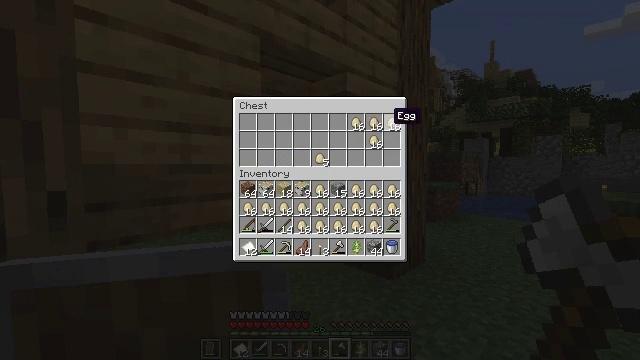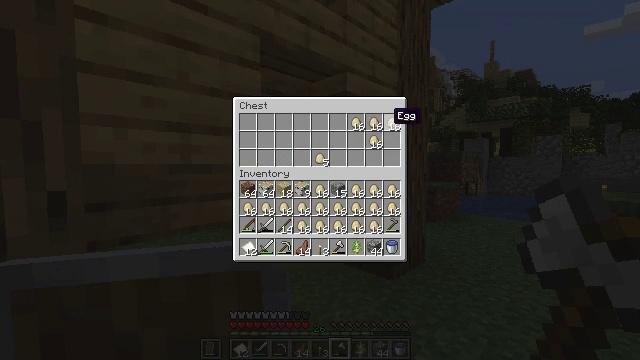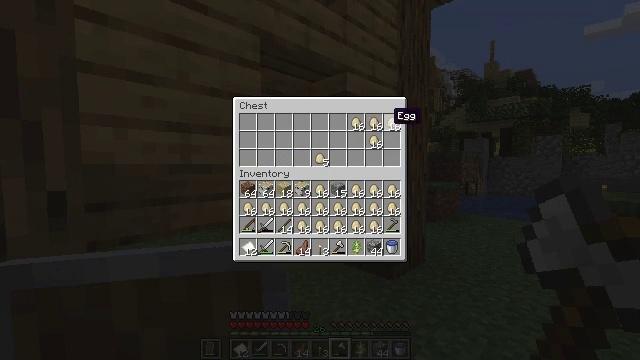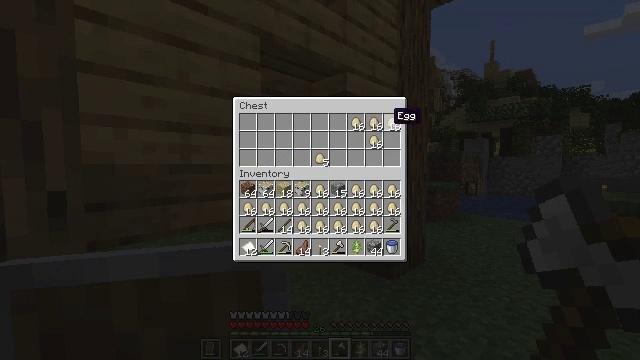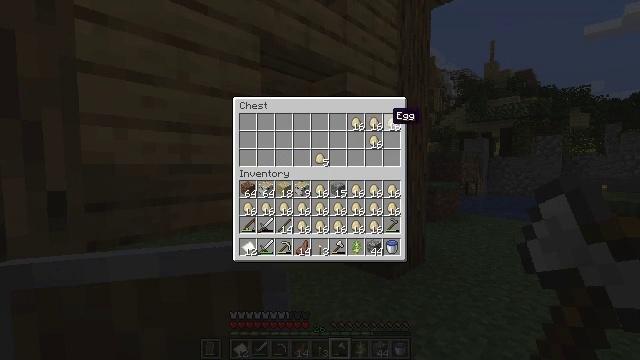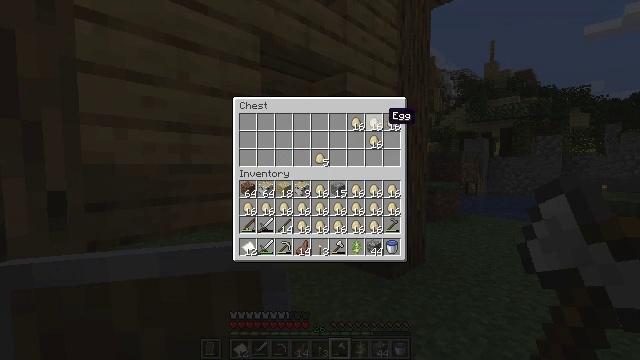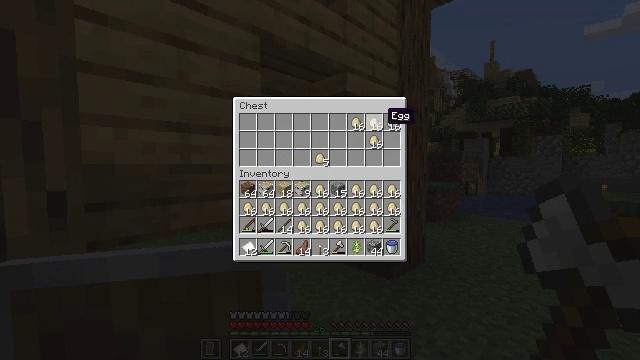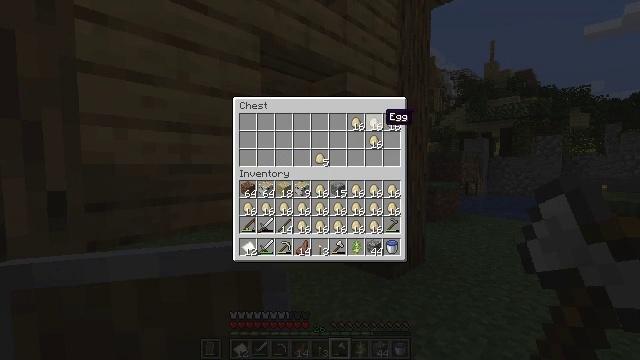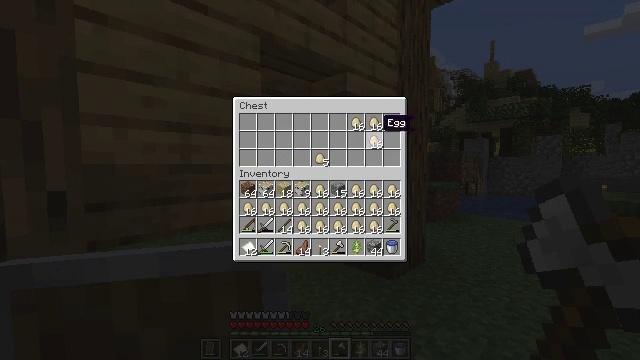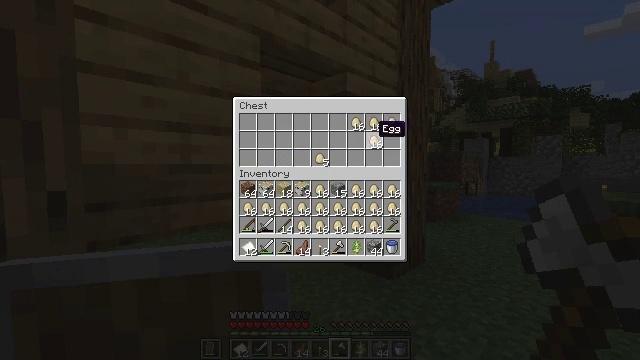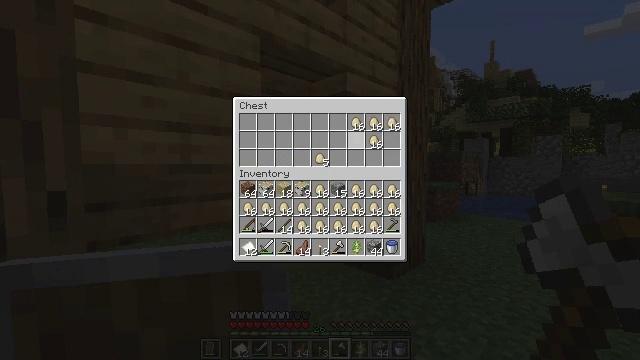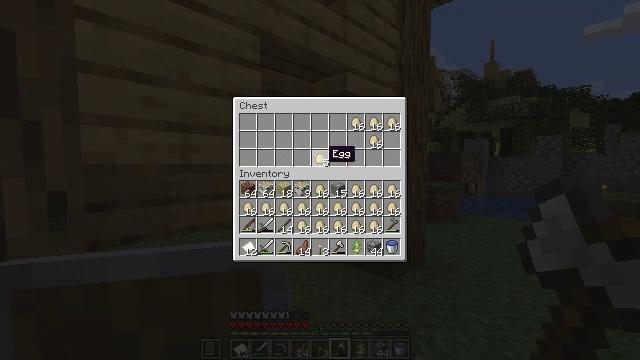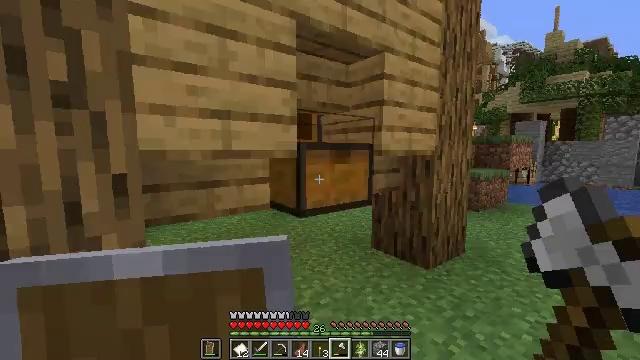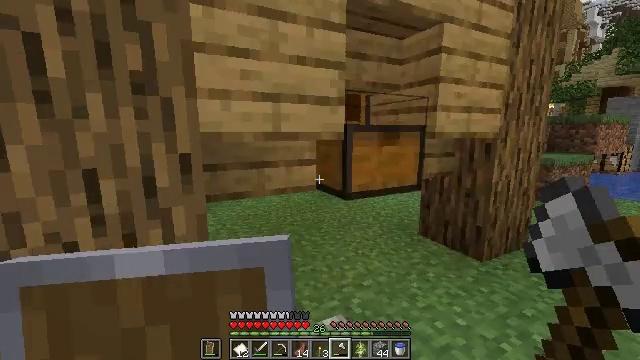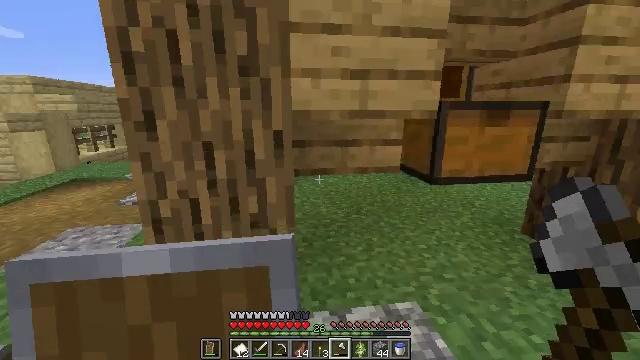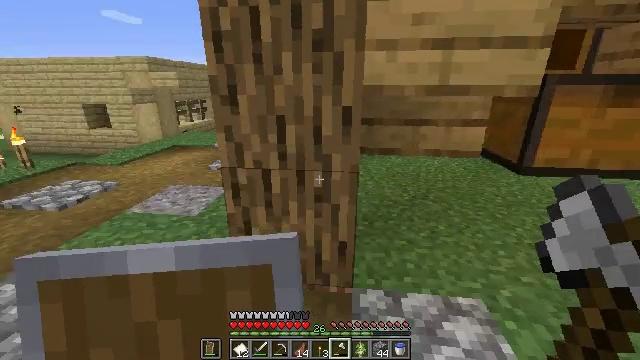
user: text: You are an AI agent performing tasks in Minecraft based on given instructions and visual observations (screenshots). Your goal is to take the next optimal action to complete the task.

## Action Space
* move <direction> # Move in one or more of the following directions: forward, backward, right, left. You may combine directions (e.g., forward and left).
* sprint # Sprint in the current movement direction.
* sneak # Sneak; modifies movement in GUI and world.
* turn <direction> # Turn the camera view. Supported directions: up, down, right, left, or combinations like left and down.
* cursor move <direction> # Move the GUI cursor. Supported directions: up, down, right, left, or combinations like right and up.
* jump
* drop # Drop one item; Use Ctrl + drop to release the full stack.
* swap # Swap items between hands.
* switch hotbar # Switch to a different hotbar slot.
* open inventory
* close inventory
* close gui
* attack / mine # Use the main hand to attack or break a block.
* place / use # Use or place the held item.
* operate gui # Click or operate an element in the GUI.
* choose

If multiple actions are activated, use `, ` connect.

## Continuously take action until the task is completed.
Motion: motion action
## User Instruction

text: Drop an egg.
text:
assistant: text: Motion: sneak
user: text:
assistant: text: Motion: sneak, operate gui
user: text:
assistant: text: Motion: sneak, operate gui
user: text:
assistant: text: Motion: sneak, operate gui
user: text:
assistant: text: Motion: sneak
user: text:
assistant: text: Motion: sneak
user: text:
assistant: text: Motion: sneak
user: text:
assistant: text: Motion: no_op
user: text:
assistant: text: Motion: no_op
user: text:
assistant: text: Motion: cursor move left and down
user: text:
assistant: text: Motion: cursor move left and down
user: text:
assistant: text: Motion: cursor move left and down
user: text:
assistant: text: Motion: turn left and down, close gui
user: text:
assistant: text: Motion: turn left and down, open inventory
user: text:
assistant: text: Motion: turn left and down
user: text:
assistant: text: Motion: turn left and down
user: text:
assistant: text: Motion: move forward, turn left and down
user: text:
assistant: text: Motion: move forward, turn left
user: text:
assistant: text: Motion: move forward, turn left and down
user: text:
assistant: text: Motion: move forward, turn left and down
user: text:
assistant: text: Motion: turn left
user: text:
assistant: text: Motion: turn left
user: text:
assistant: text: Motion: turn left
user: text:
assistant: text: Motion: no_op
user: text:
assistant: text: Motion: no_op
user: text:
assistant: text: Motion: no_op
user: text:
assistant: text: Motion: no_op
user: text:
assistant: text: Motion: turn right and down, close inventory
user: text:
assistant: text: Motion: cursor move right and down, close inventory
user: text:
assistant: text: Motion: cursor move right and down, close inventory